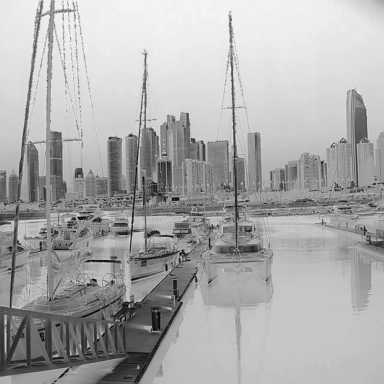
There are three sailboats in the infrared image.